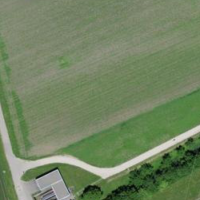
EUNIS habitat code: 52
Species observed at this site:
Alnus glutinosa